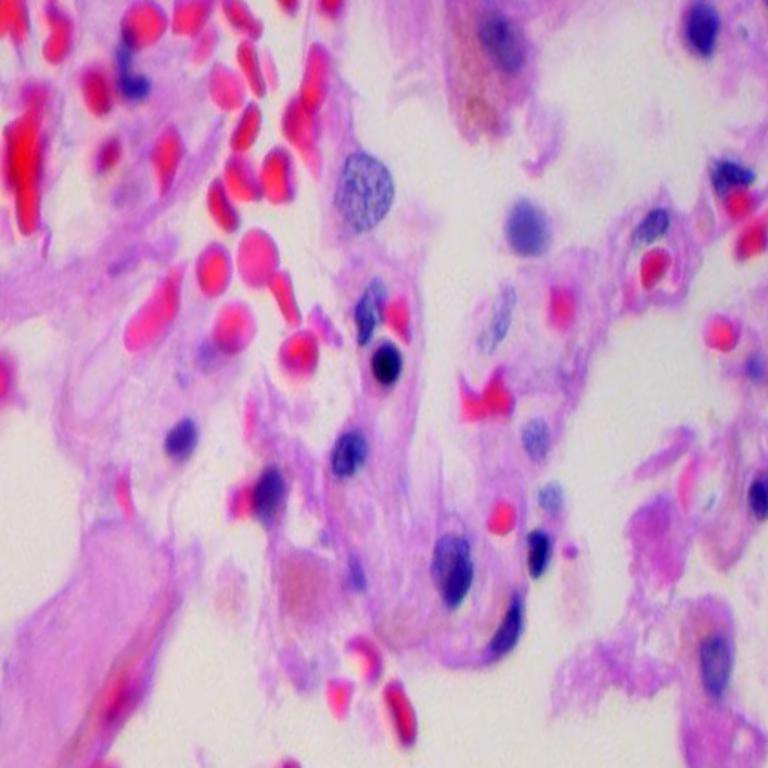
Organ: lung
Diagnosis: benign